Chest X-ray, PA view. Patient: 58 years old, sex F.
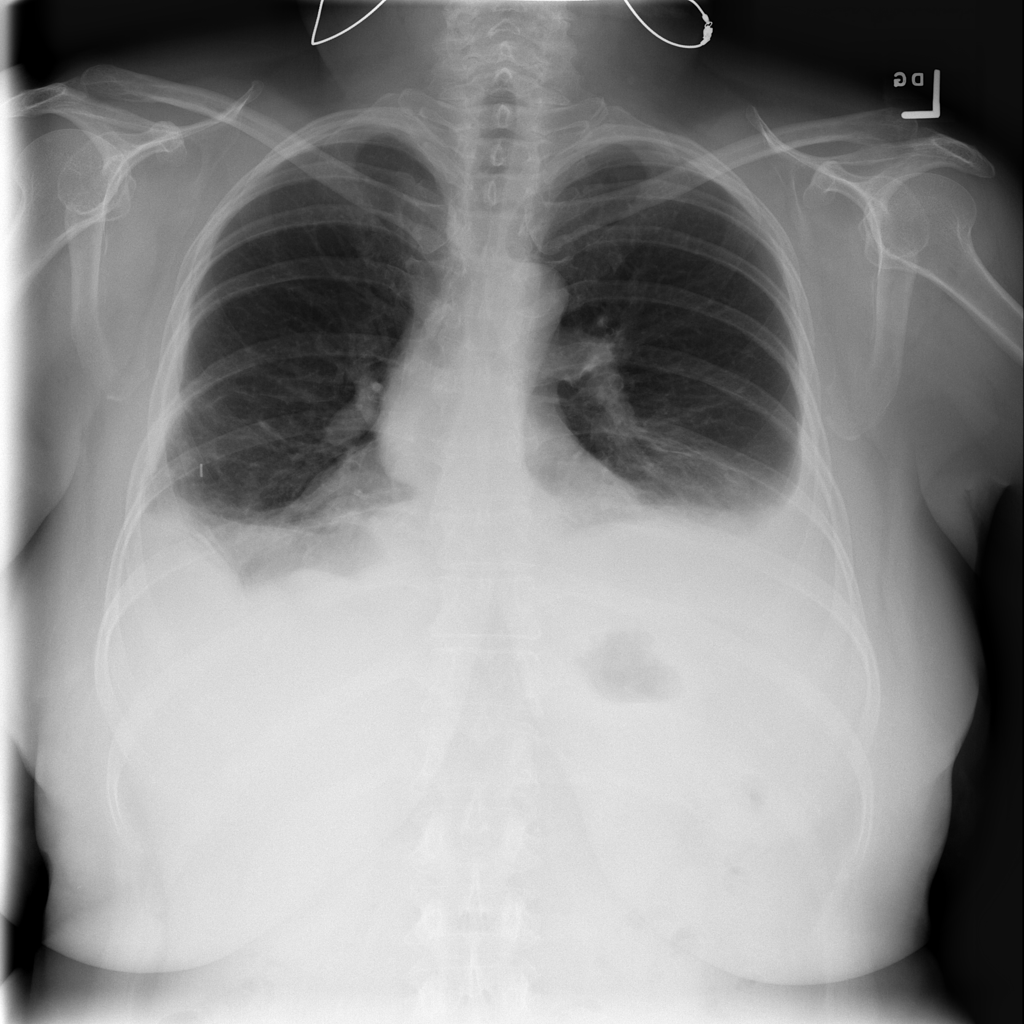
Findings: Effusion